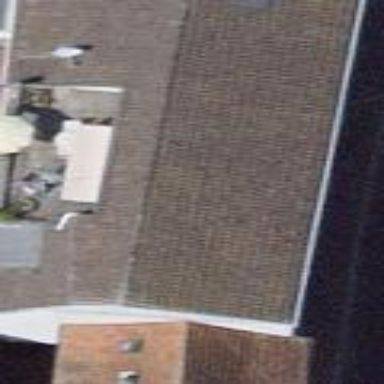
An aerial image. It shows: Building with gabled roof.